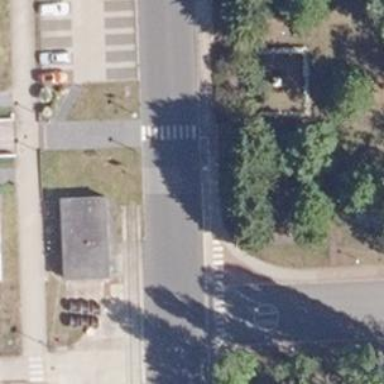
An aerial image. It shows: Zebra crossing on the road.